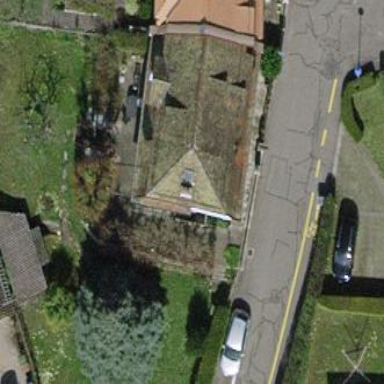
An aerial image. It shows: Terrace building with mansard roof shape.